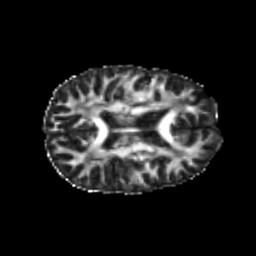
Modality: FA
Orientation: axial
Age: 21
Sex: female
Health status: healthy
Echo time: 0.074 s